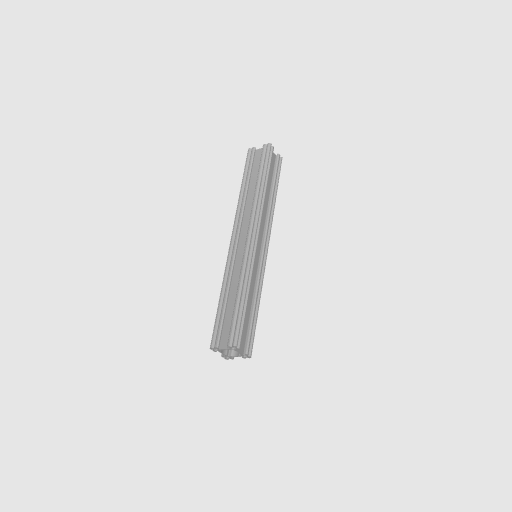
Part: GoRAIL192